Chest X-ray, AP view. Patient: 39 years old, sex F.
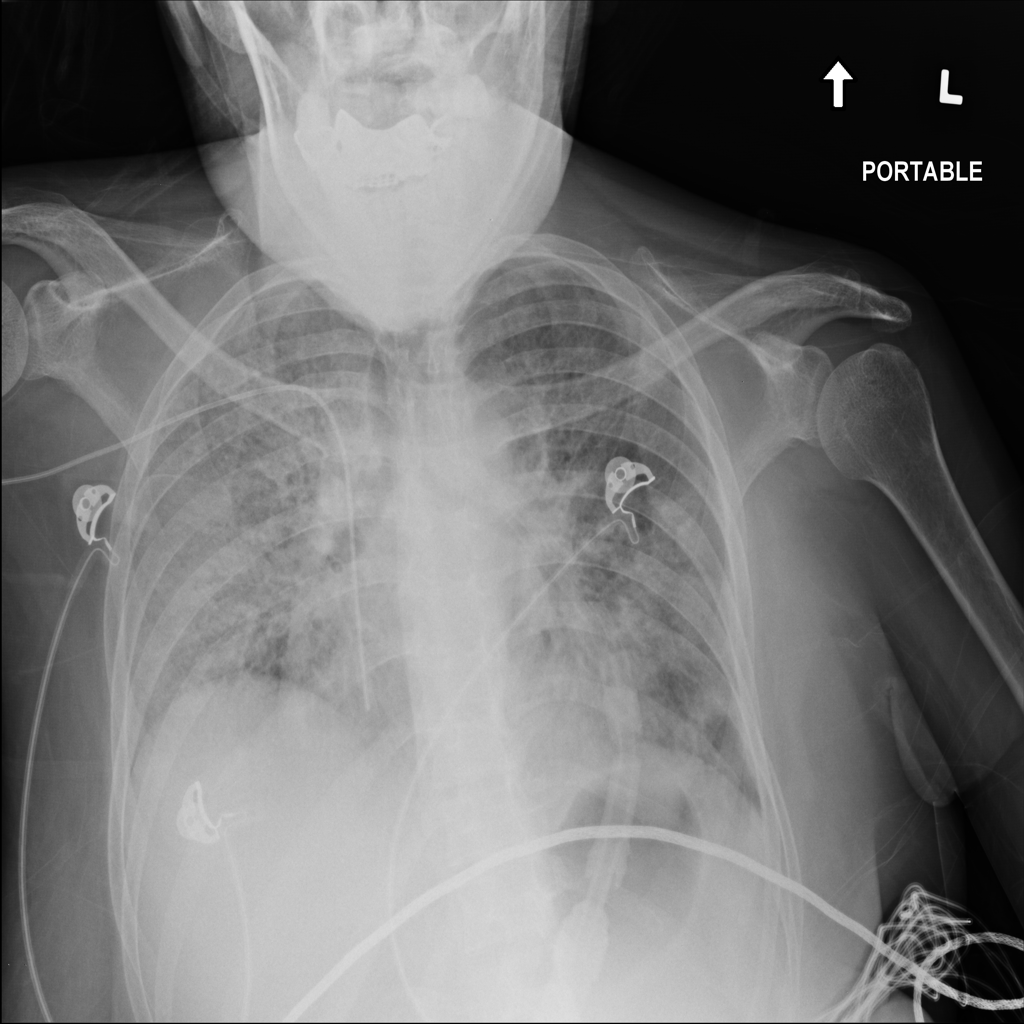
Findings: No Finding